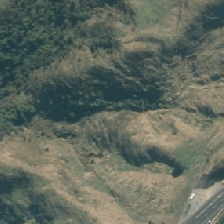
Land cover: low_producing_grassland